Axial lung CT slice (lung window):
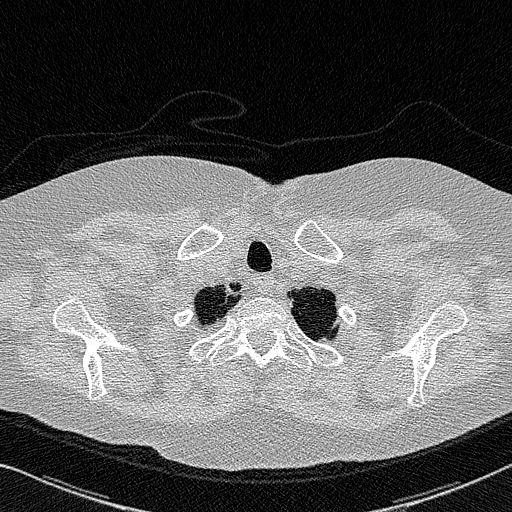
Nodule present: no